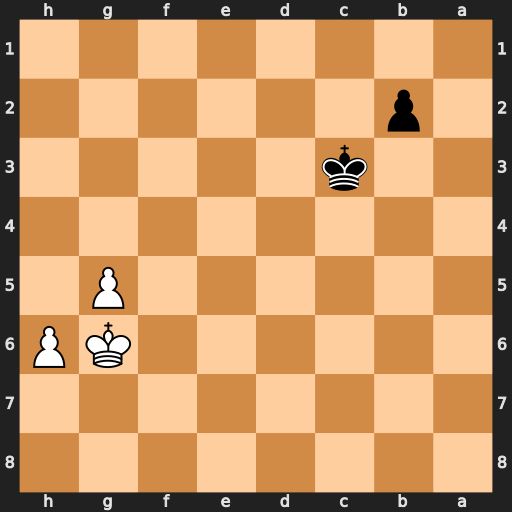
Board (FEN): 8/8/6KP/6P1/8/2k5/1p6/8
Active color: b
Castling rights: -
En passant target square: -
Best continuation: b1=Q+ Kg7 Qb7+